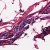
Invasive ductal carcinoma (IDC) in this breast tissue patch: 0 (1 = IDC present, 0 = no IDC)